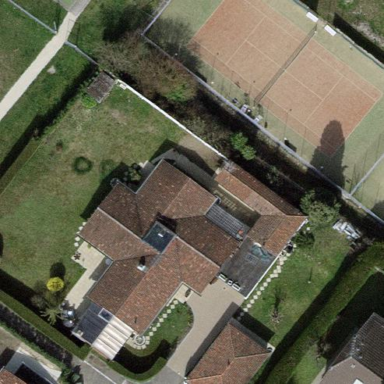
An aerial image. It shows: Tennis court on the leisure land pitch.